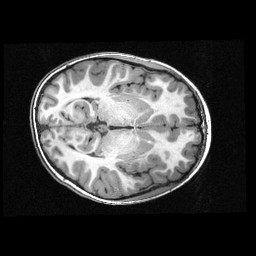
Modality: T1w
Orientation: axial
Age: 9
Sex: male
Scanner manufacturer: siemens
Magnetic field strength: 3 T
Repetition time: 2.3 s
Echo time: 0.00336 s